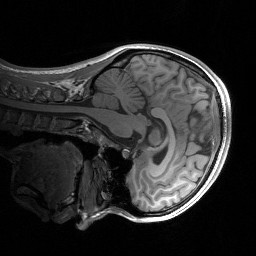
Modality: T1w
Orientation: sagittal
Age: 21
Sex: female
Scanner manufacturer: siemens
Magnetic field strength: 3 T
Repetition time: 1.9 s
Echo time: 0.00252 s